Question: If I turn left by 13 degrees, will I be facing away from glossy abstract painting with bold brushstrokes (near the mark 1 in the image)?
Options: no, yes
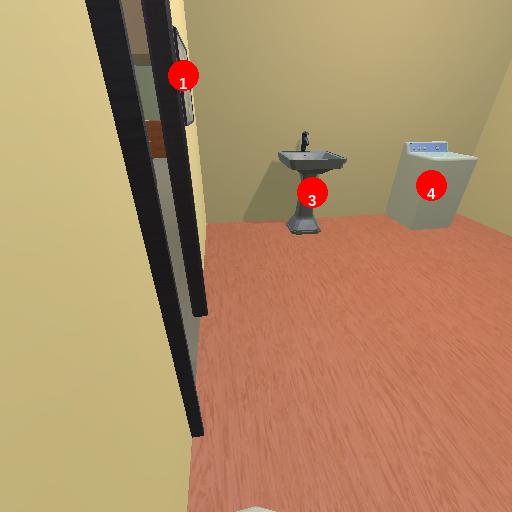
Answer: no